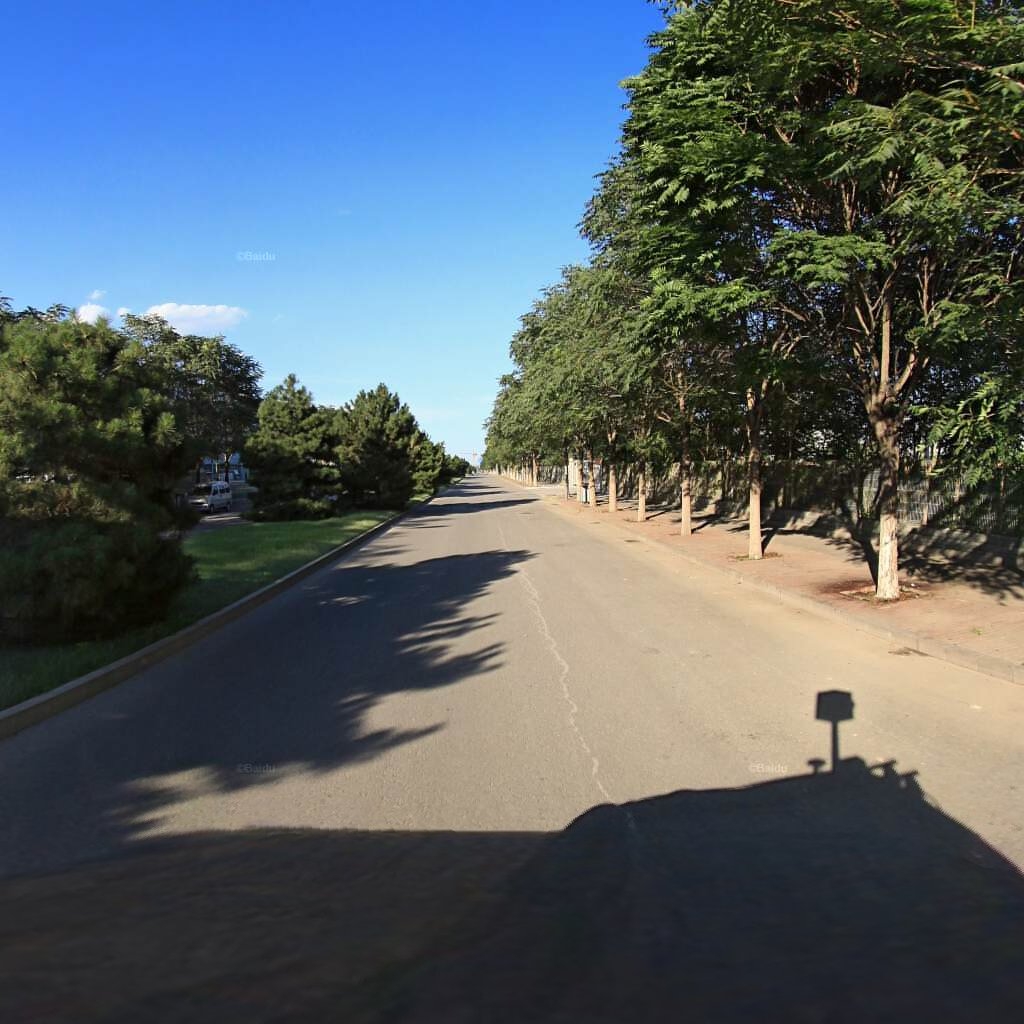
Region: Haidian
Road damage annotations: longitudinal crack